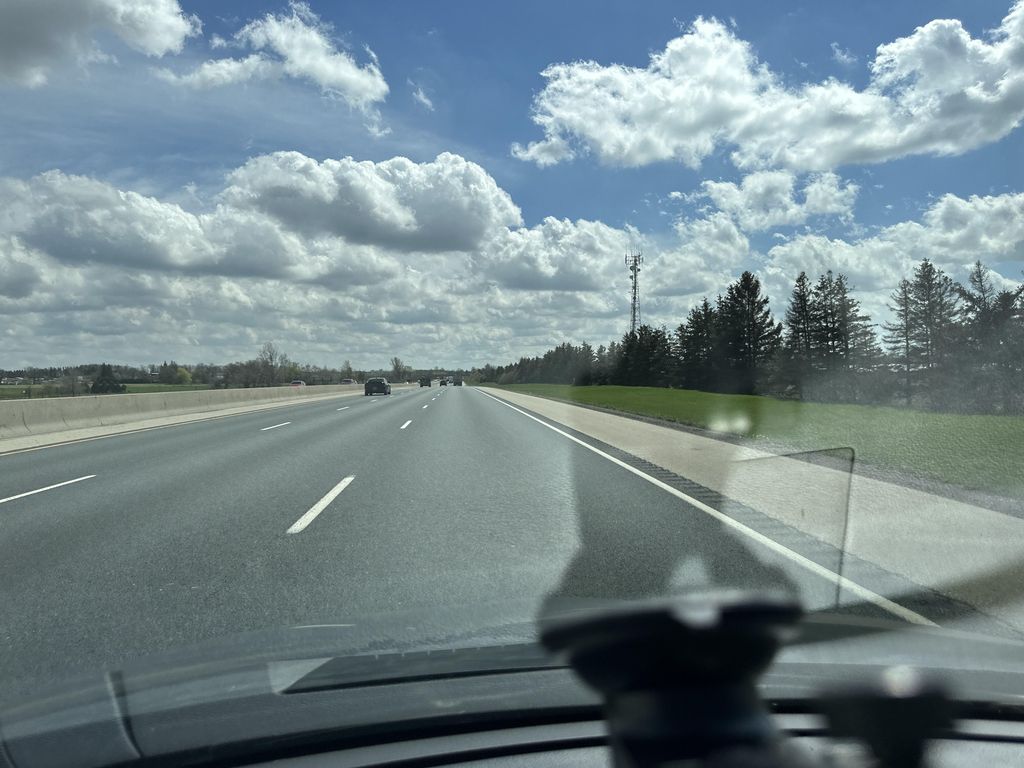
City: kitchener-waterloo